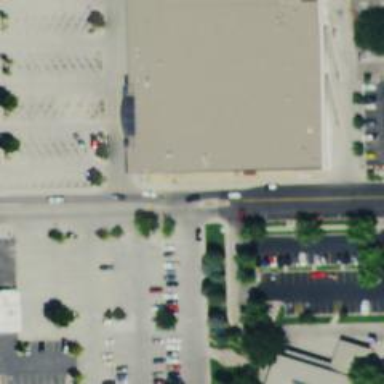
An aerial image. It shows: Parking space is available.